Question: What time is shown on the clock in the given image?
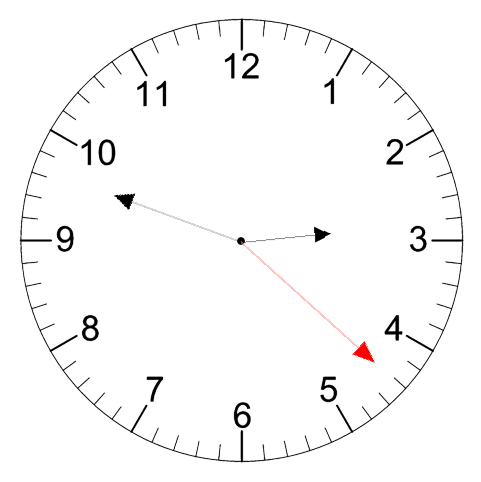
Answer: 02:48:22